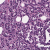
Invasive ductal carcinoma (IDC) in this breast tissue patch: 1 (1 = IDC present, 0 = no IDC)